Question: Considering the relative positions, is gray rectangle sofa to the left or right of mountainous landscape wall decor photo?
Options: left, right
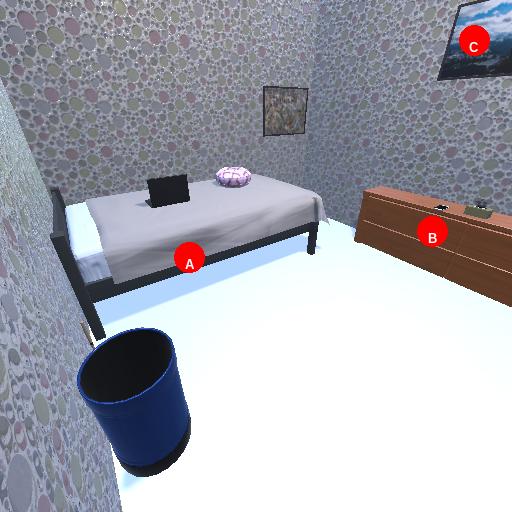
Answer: left